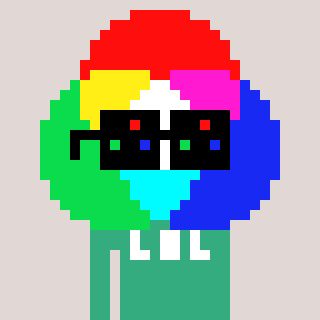
a pixel art character with square black sunglasses, a color circle-shaped head and a teal-colored body on a warm background